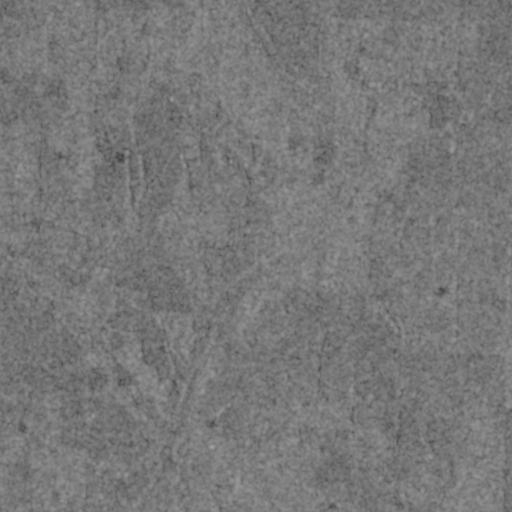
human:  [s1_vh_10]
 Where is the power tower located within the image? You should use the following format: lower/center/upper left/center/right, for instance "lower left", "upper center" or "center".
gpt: The power tower is located in the upper right of the image.
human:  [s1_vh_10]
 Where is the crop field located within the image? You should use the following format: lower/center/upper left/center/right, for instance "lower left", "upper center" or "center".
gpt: There is no crop field in the image.

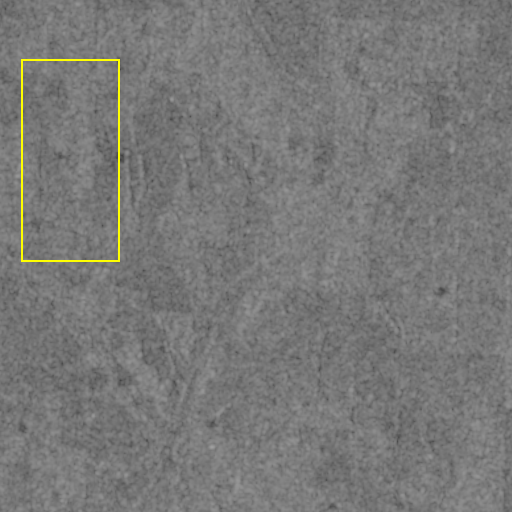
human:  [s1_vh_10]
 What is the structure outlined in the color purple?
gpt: There is no purple outline.
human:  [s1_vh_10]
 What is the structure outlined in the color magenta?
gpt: There is no structure outlined in magenta.